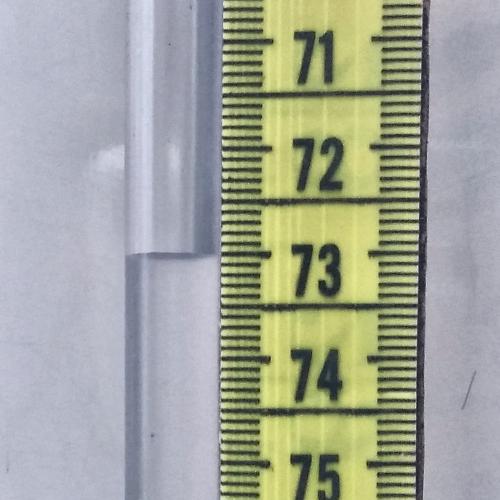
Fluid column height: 73.0 cm